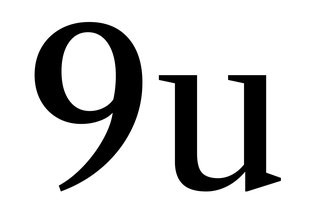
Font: LibreCaslonText_Regular